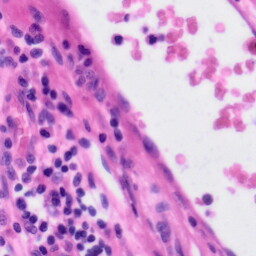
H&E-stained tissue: Tonsil